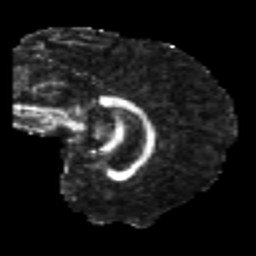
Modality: FA
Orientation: sagittal
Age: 20
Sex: male
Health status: healthy
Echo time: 0.074 s